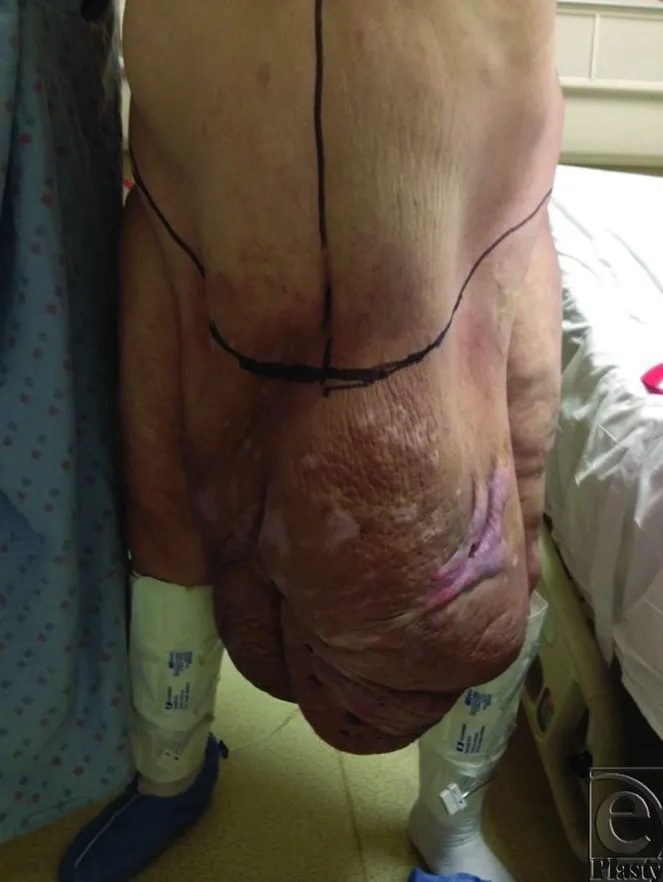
Panniculus encompassing the penis and the scrotum and extending below the knees (Anterior).
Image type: medical_photograph (other_medical_photograph)